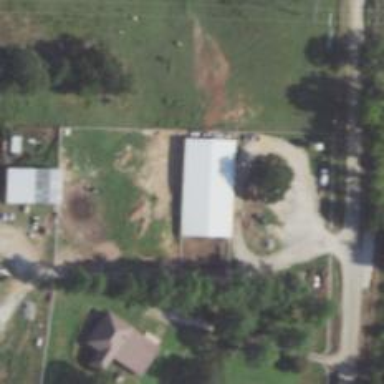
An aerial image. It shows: Veterinary facility.